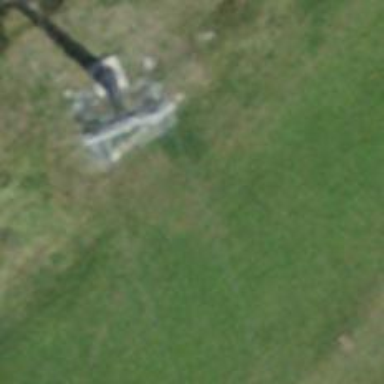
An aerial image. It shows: Pylon used for aerialway.